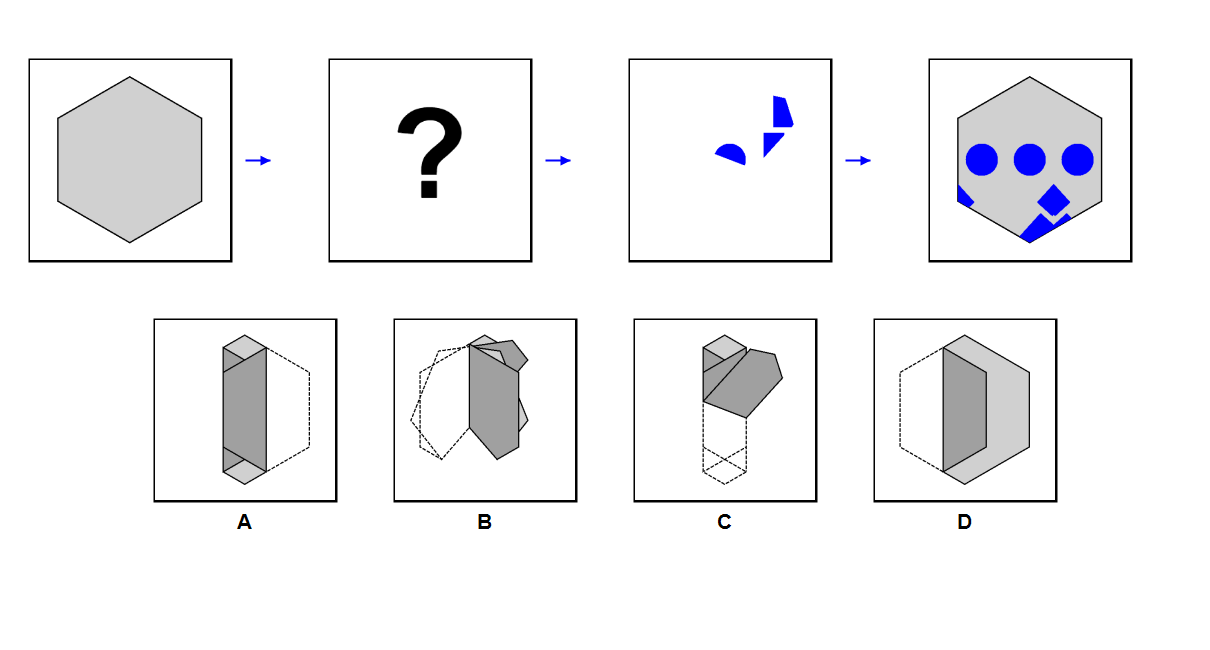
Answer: B